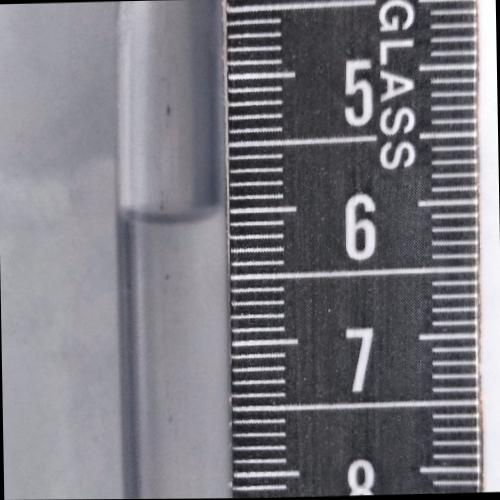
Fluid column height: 6.0 cm